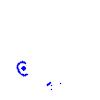
Particle: kaon